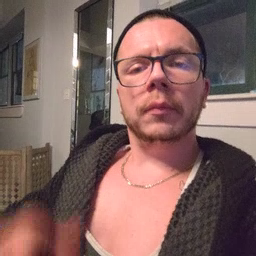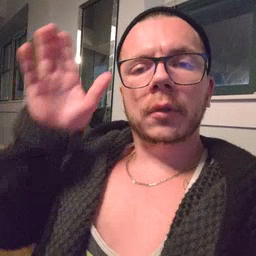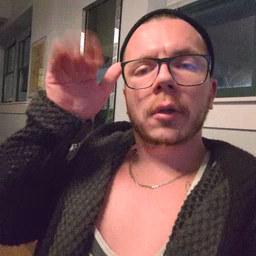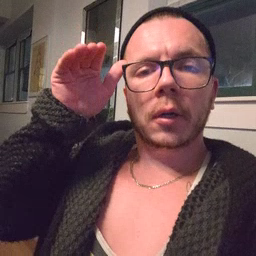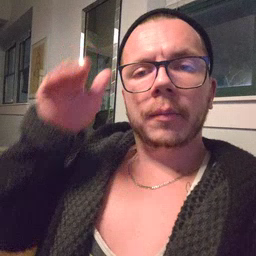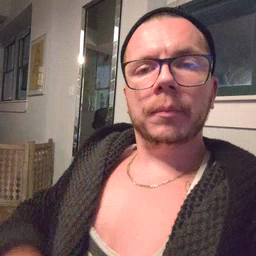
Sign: donkey